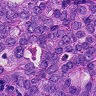
Metastatic tissue present: yes